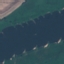
Label: River